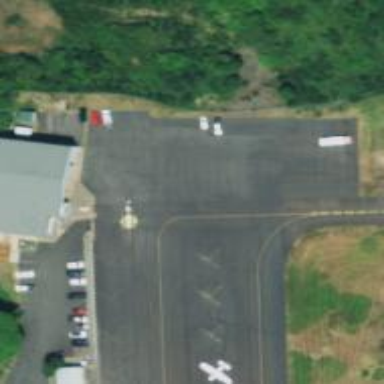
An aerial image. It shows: Image of taxiway at airport.